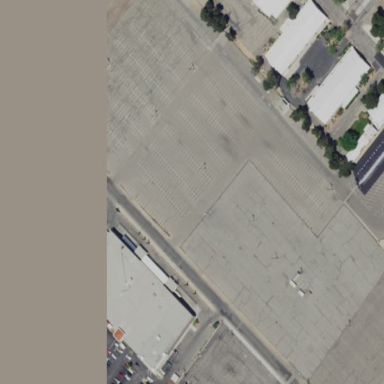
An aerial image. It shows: Surface parking lot with asphalt. It is park and ride facility.